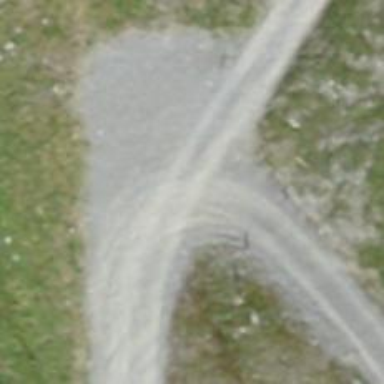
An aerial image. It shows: Track with grade2 tracktype.